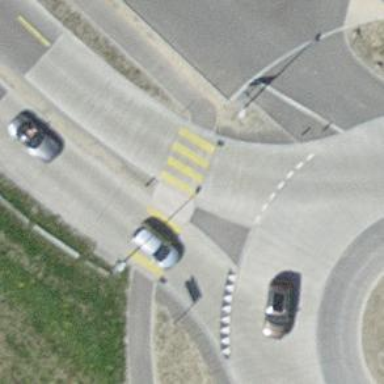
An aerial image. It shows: Asphalt footway with uncontrolled crossing.